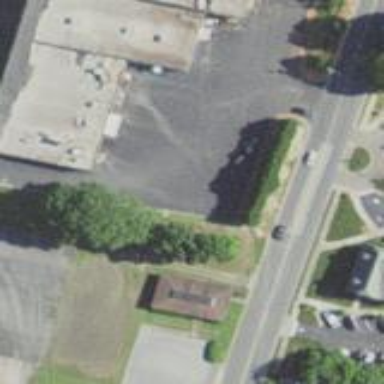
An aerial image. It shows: Commercial building.